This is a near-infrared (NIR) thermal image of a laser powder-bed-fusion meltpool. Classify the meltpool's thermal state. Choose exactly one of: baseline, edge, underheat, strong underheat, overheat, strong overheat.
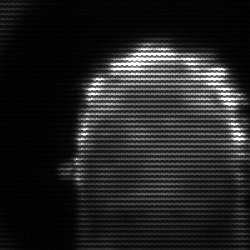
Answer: baseline